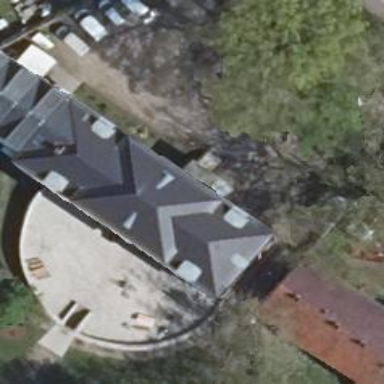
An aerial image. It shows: Building with hipped roof in dark grey color. The roof orientation is across.